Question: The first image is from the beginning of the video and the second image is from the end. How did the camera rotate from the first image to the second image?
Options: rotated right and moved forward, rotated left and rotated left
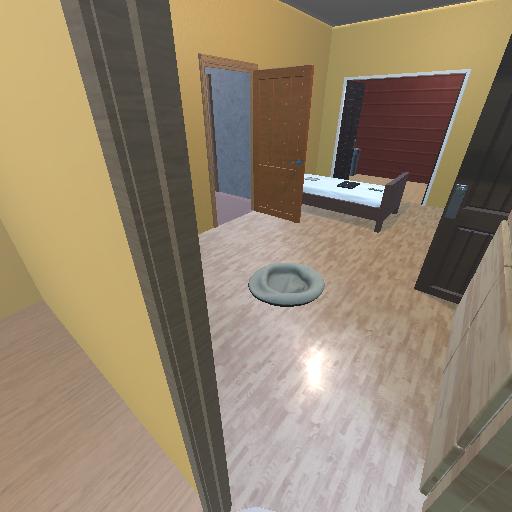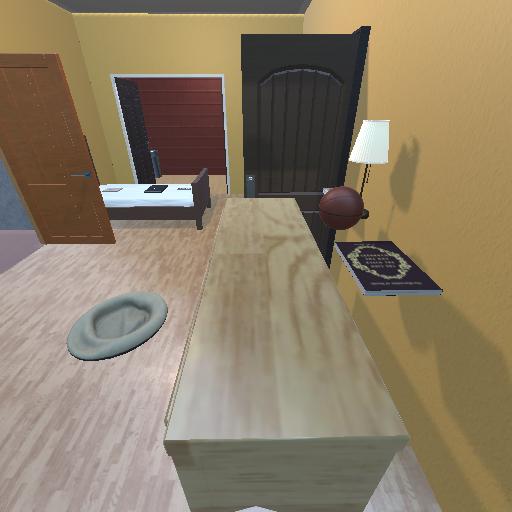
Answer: rotated right and moved forward